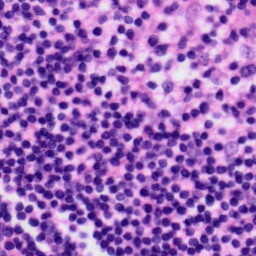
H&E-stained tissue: Tonsil